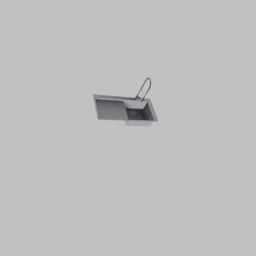
Label: appliances